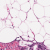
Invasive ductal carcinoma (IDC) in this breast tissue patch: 0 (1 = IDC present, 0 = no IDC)